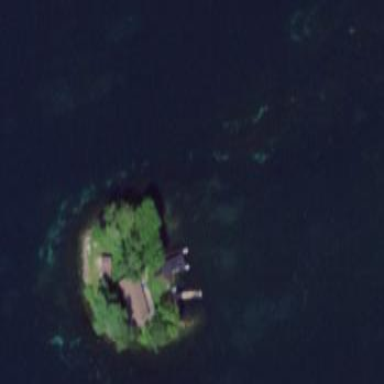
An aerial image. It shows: Islet.